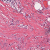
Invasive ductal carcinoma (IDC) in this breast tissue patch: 0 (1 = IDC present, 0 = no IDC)